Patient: sex F, age 76
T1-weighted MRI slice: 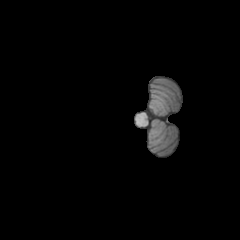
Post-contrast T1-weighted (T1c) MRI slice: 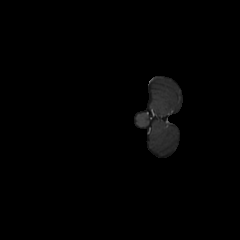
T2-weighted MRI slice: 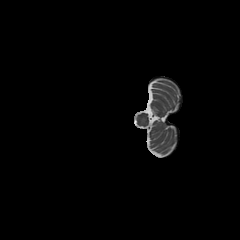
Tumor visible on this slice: no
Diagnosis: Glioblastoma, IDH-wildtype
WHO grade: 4